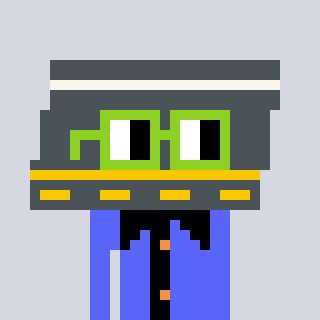
a pixel art character with square light green glasses, a road-shaped head and a purple-colored body on a cool background